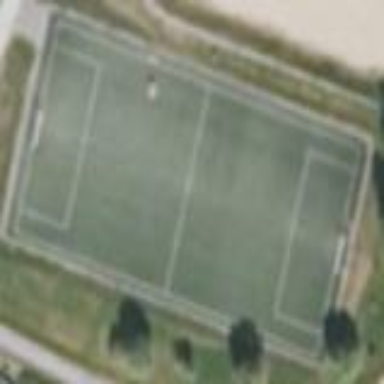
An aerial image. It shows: Artificial turf soccer pitch for leisure sport activities.